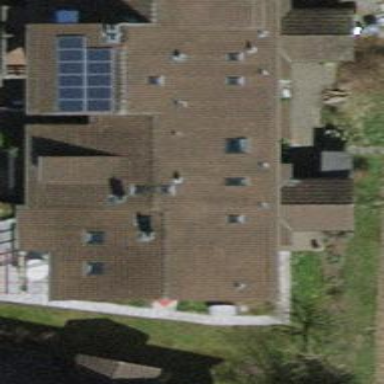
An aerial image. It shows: Building with tile roof.